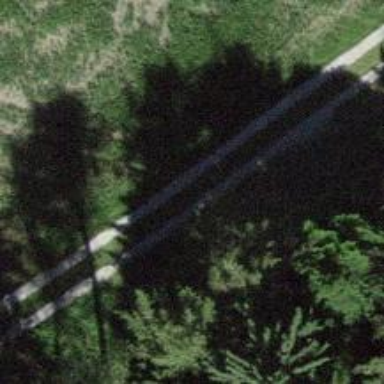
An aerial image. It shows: Track with grade 2 tracktype.